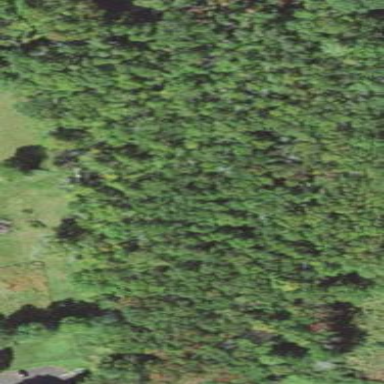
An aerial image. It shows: Nature reserve surrounded by woodland.